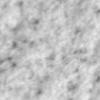
Label: no_change